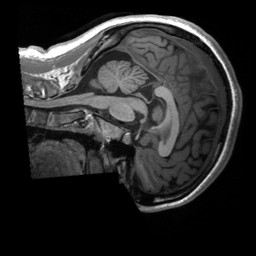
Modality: T1w
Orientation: sagittal
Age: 22
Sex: female
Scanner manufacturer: siemens
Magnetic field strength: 3 T
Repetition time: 2.3 s
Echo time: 0.00232 s